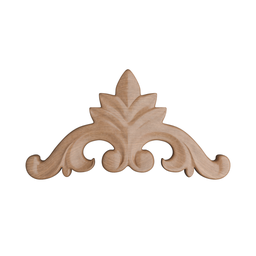
Label: decoration